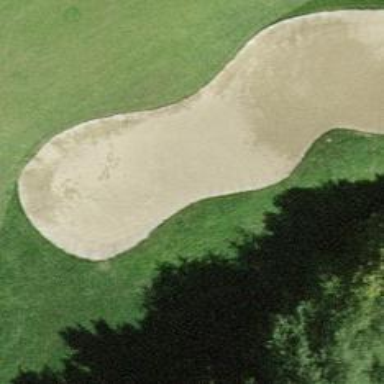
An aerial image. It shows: Sand bunker on golf course.